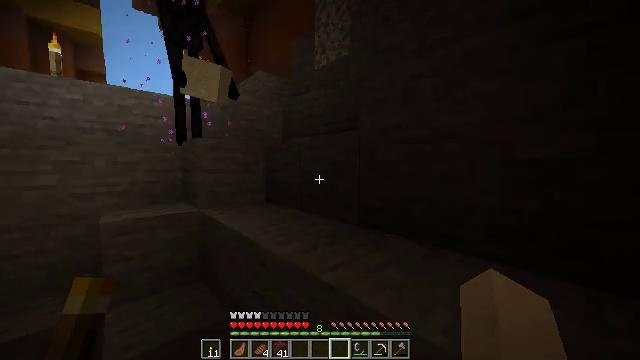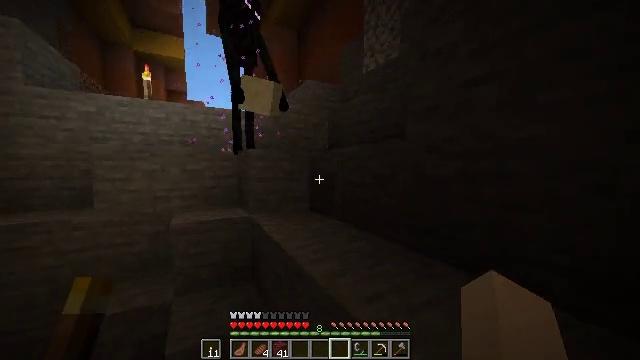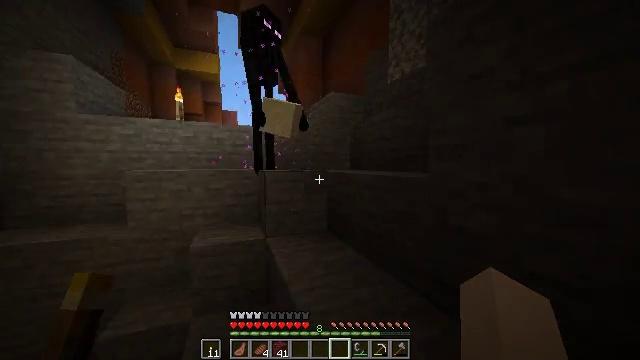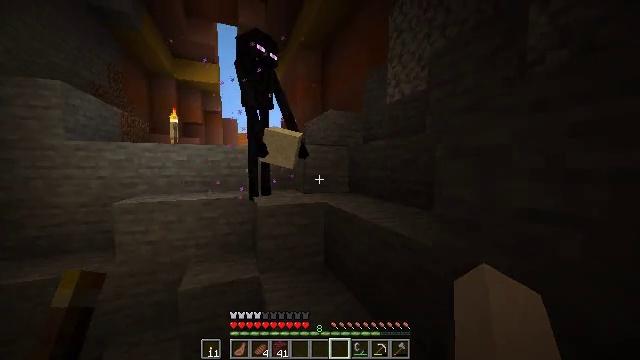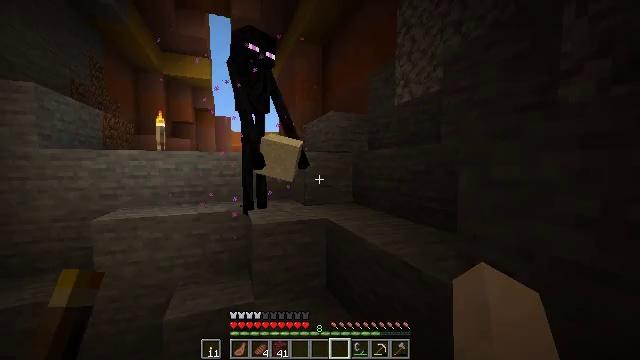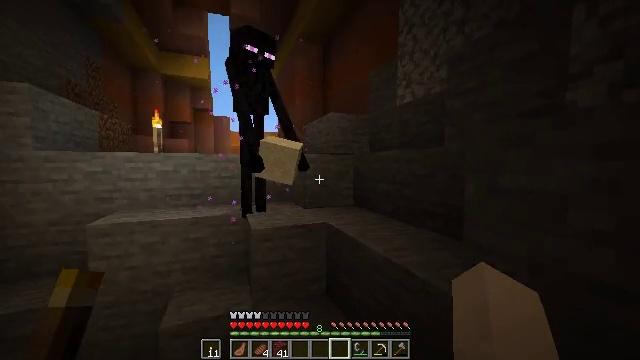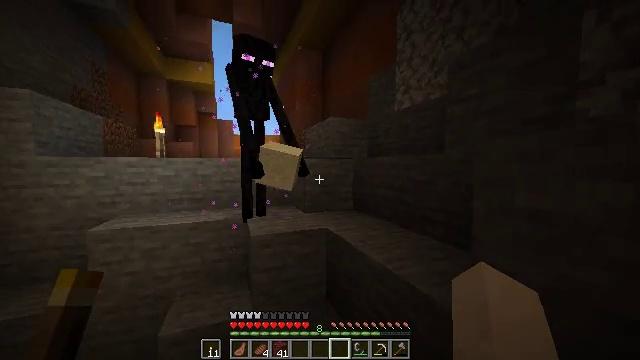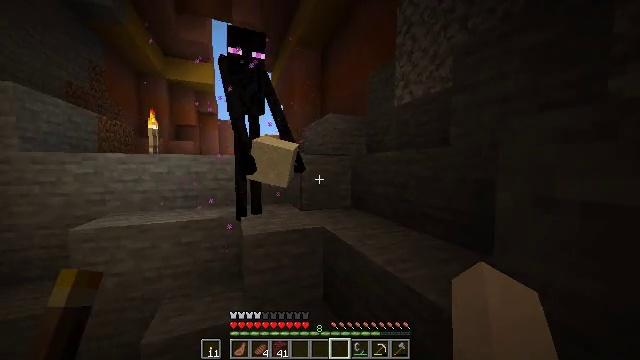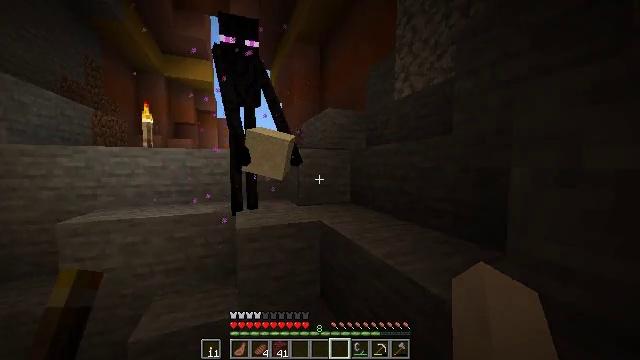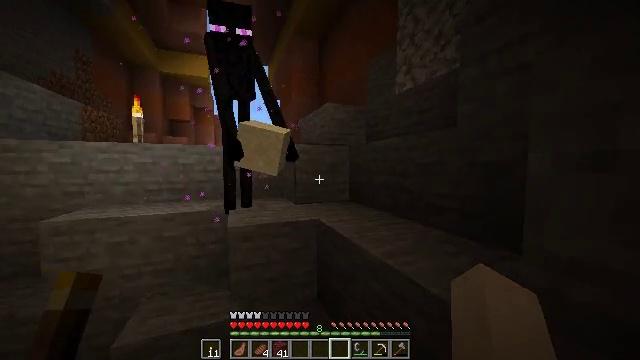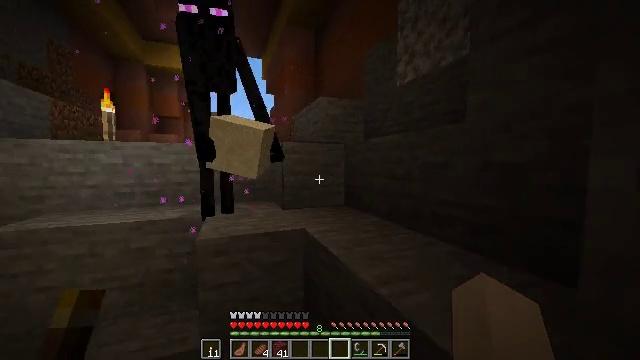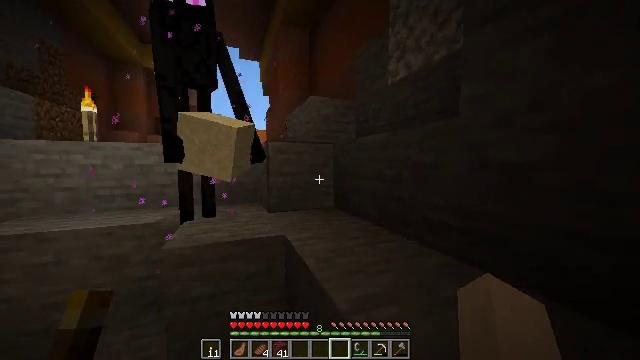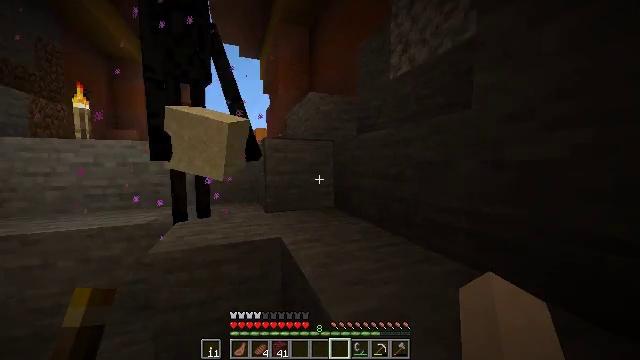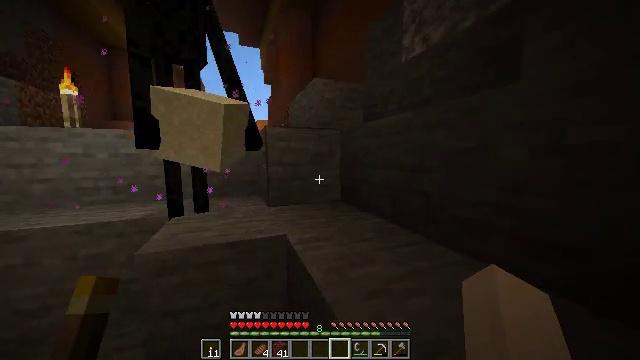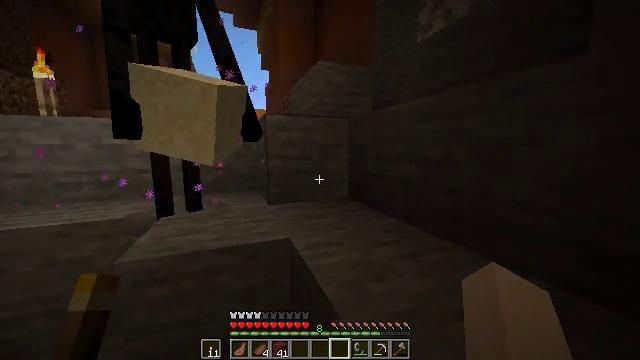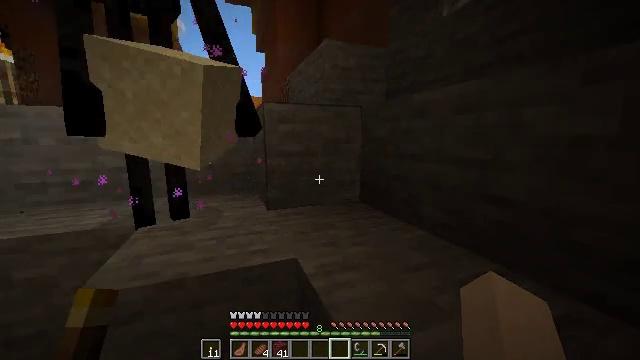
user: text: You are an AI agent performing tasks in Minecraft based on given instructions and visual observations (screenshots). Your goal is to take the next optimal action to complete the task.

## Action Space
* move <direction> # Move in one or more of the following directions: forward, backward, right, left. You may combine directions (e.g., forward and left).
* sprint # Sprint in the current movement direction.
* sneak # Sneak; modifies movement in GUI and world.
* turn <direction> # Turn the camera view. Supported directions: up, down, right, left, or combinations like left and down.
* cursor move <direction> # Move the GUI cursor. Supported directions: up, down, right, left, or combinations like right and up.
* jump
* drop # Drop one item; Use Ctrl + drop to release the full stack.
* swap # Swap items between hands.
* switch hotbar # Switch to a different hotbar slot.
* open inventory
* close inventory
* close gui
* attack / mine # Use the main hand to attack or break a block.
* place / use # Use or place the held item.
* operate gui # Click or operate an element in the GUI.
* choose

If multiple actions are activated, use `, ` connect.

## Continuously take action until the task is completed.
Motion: motion action
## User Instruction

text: Gather red sand by digging.
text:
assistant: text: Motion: move forward and move right, sprint, turn left, jump
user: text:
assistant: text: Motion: move forward, sprint, turn left, jump
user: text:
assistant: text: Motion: move forward, sprint, jump
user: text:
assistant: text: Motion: move forward and move right, sprint, jump
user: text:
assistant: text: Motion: move forward and move right, sprint
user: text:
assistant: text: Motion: move forward and move right, sprint
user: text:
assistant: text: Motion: move forward and move right, sprint
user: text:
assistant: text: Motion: move forward and move right, sprint
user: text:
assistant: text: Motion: move forward and move right, sprint
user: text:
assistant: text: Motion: move forward and move right, sprint
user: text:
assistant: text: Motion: move forward and move right, sprint
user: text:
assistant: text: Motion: move forward, sprint
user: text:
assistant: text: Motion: move forward, sprint, turn down
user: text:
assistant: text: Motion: move forward, sprint, turn down
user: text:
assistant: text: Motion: move forward, sprint, turn down
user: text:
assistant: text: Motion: move forward, sprint, turn down, jump
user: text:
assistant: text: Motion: move forward and move right, sprint, turn down, jump
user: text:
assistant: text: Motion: move forward and move right, sprint, jump
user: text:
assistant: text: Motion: move forward and move right, sprint, jump
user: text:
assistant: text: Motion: move forward and move right, sprint
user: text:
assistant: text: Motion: move forward and move right, sprint
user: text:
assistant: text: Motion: move forward and move right, sprint, turn down
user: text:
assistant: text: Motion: move forward and move right, sprint, turn left and down
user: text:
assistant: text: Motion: move forward and move right, sprint, turn left
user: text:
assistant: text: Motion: move forward, sprint, turn left
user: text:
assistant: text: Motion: move forward, sprint
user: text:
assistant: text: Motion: move forward, sprint, turn left, jump
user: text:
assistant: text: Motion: move forward, sprint, turn left, jump
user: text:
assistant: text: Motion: move forward, sprint, turn left and down, jump
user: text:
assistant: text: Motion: move forward, sprint, turn left